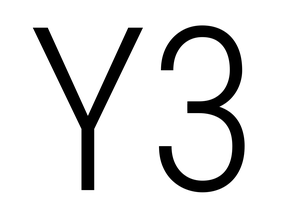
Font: Roboto_Condensed_Light